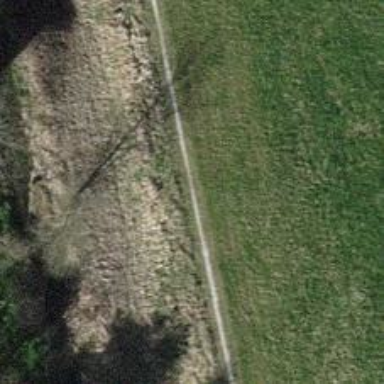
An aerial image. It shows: Pebblestone path.